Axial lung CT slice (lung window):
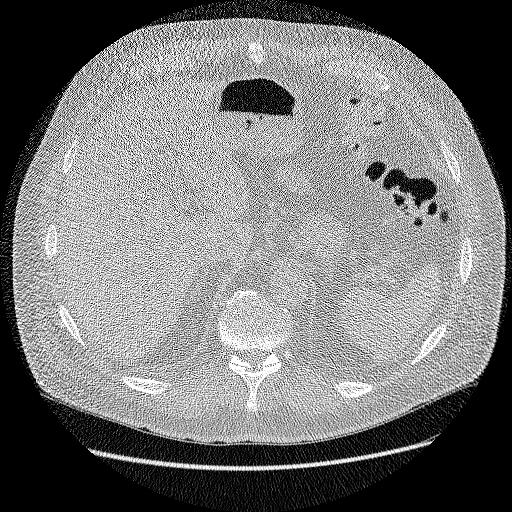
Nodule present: no